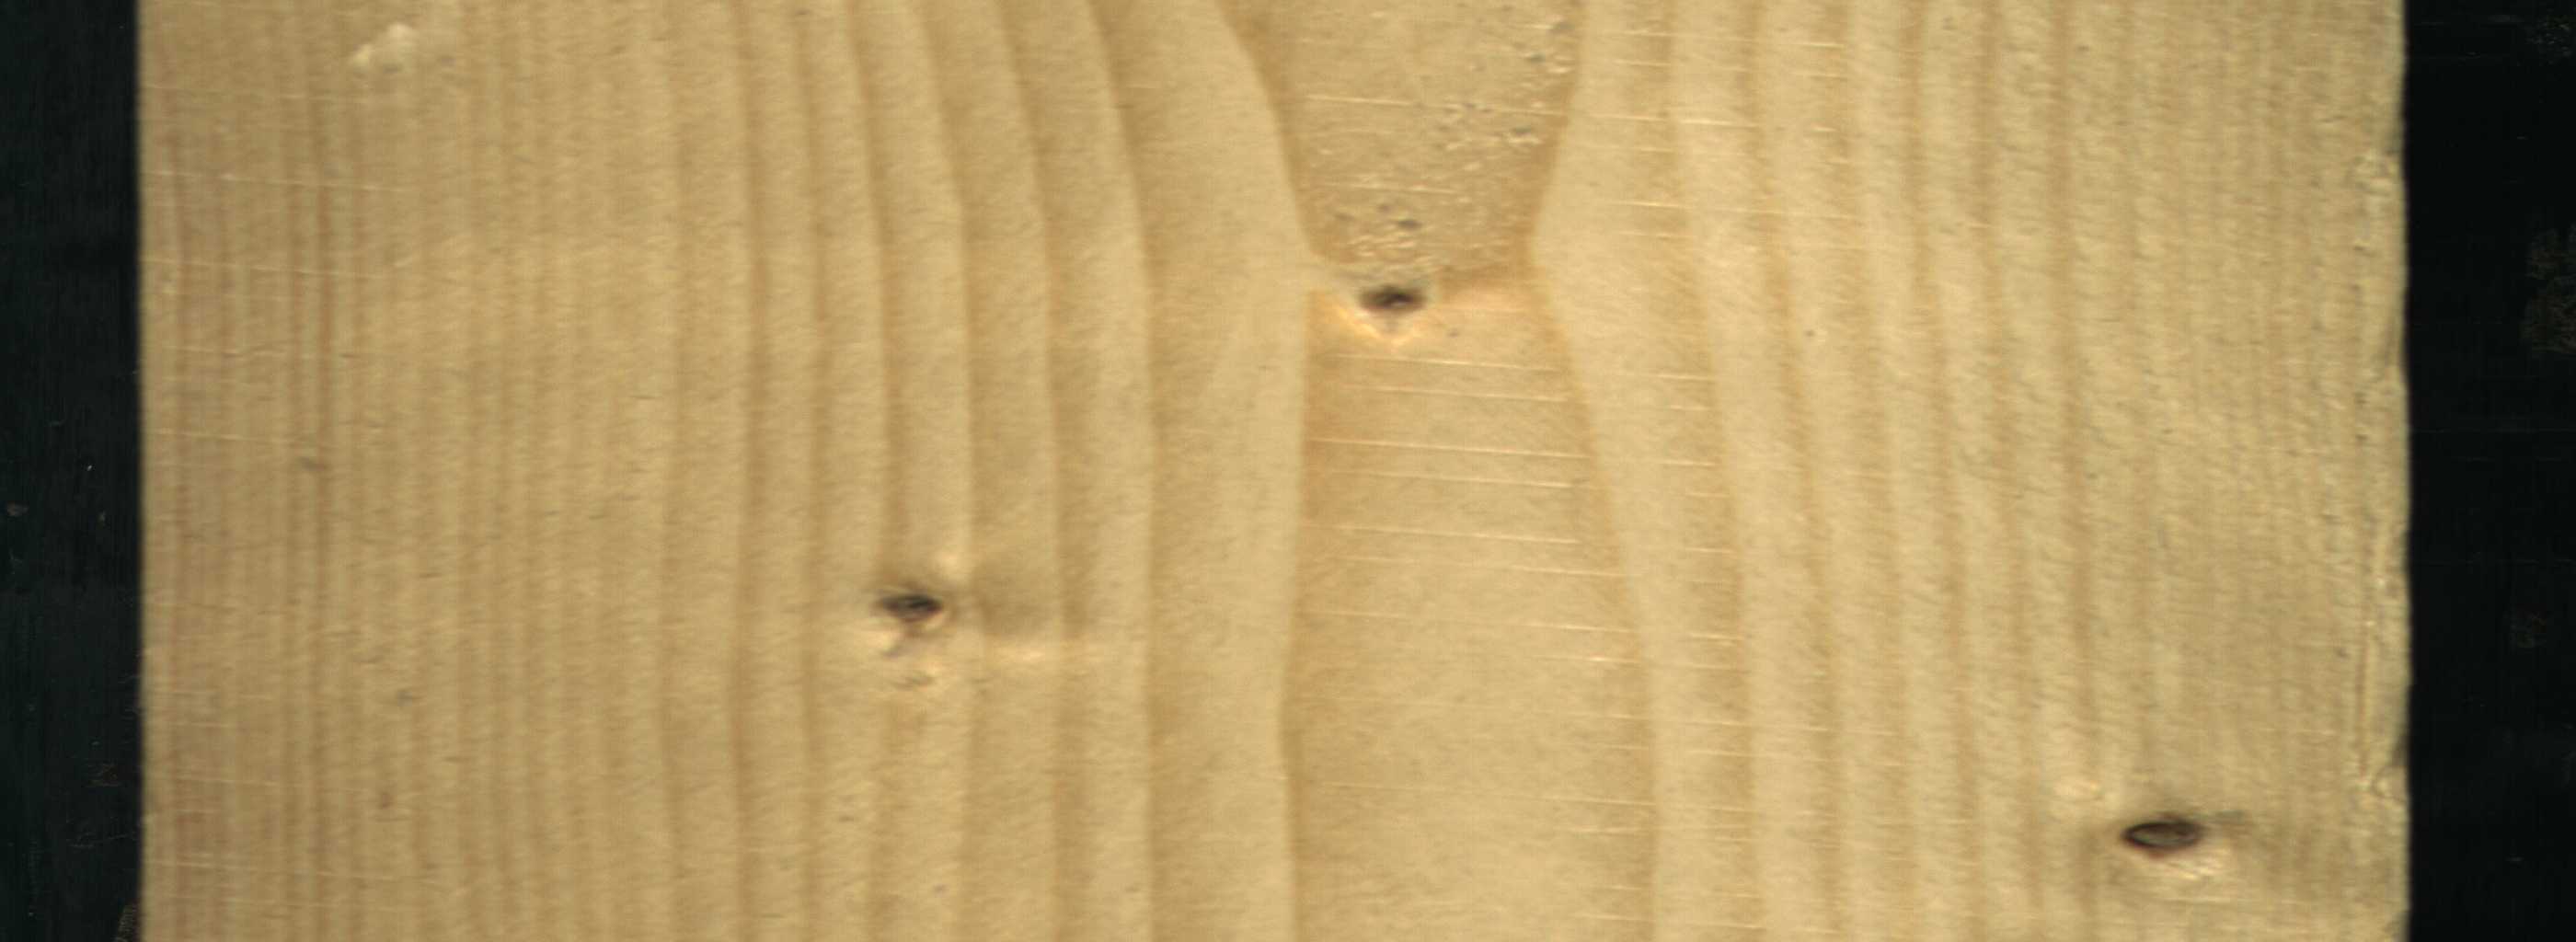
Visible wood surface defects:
Dead_Knot
Live_Knot
Live_Knot
Live_Knot